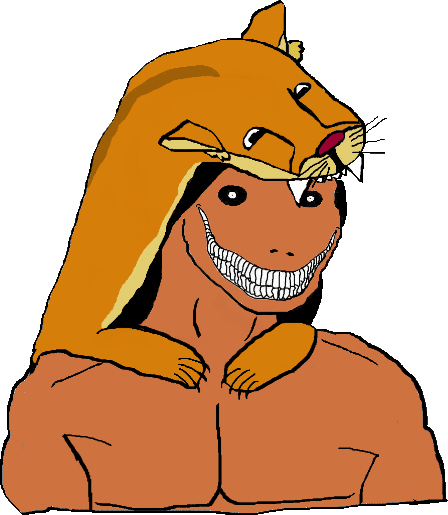
Label: 5_Oomer